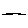
Label: line